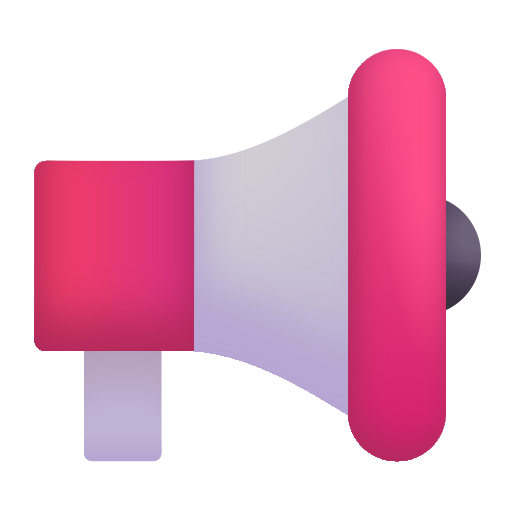
loudspeaker color